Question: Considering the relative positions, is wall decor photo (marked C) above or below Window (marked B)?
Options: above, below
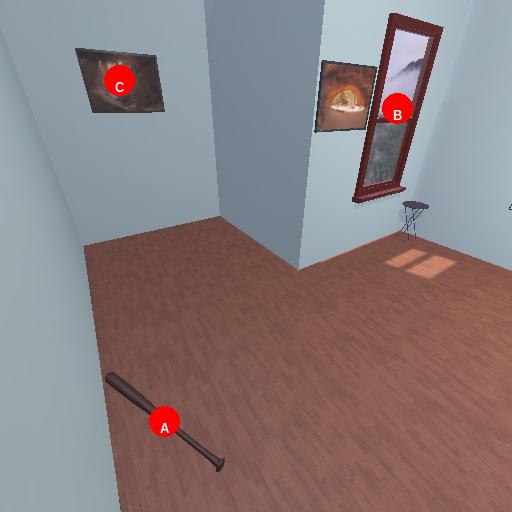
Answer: above